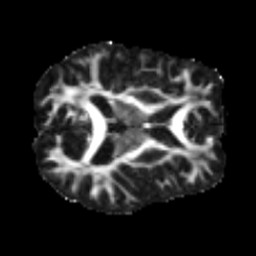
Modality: FA
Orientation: axial
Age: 35
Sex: male
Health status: healthy
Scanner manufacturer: siemens
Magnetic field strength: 3 T
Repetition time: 3.6 s
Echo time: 0.092 s